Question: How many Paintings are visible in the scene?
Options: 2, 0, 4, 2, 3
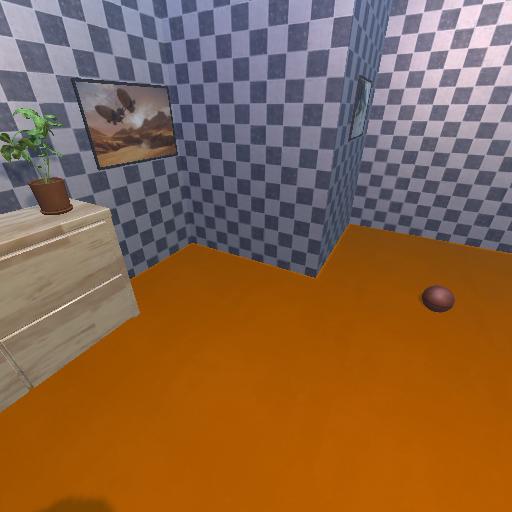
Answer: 2